Question: i have this 'li' list which displays an image with the username right next to it: but the username is at the bottom, i want it to be at the top:
just like this:

the code i have is at <URL> with an illustration of my current code,
i know this is a simple questions, but i'm new to this, thanks
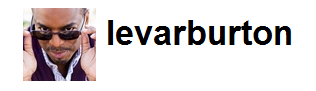
Answer: add 'vertical-align: top' to the CSS for the '' tag